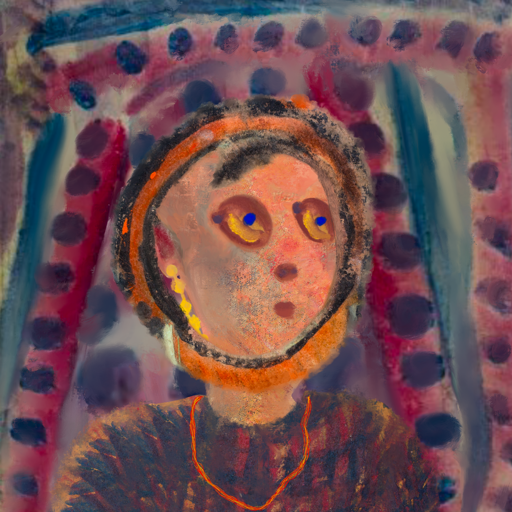
Background: HillGirl, Head And Neck Side: Irani, Face Side: Mother_And_Son_Son, Bust: In_The_Sun, Hair Side: Childish, Head Accessory: Blank, Second Necklace: Gypsy_Mother_2, Necklace: Blank, Baby: Blank